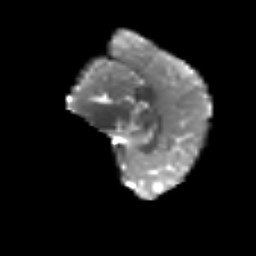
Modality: T2w
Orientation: sagittal
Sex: female
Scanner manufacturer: siemens
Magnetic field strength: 3 T
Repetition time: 5 s
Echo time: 0.071 s